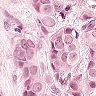
Metastatic tissue present: yes